Question: I have installed an Android studio from <URL>. It worked, i wrote a hello world project and then closed it. But the IDE does not start second time. It gives me an error "caches are locked".

I installed <URL> and it says that no process blocks this folder. Does anybody know where is the problem? Thanks in advance.
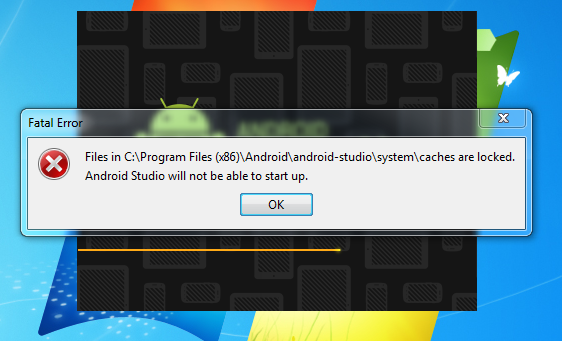
Answer: I also faced this problem. I have solve my problem as follows:
1. Go to folder where android-studio is installed. (C:\Program Files (x86)\Androidndroid-studio)
2. Now go back to previous folder. (C:\Program Files (x86)\Android)
3. Right click on the android-studio folder and go to properties.
4. Now in Properties window, go to Security Tab.
5. Click the Edit Button
6. Now, a new window will open, here you click the Users(your-username-or-your-group-name)
7. Now, from the List below, Check "Allow" in front of "Full control"
8. Now press "OK", then again "OK"..
9. Its done.. Now you can use Android Studio easily instead of Running it As Administrator every time..
For details please visit <URL> page